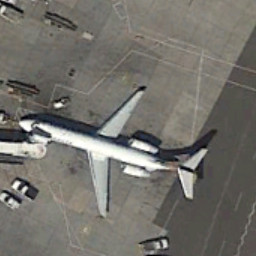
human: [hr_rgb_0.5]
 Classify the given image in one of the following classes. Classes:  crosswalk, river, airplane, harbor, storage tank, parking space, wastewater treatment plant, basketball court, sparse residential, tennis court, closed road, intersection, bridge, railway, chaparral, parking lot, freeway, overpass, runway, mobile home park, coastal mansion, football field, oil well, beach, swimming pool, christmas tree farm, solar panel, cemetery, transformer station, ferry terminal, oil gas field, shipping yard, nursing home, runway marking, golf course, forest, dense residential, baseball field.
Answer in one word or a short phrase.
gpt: airplane